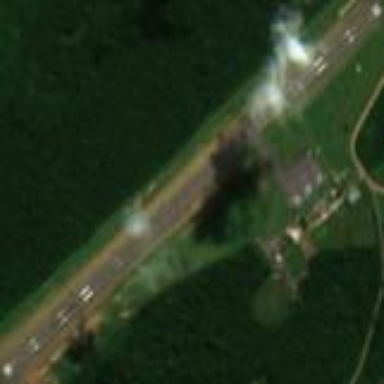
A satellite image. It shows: Runway at airport.